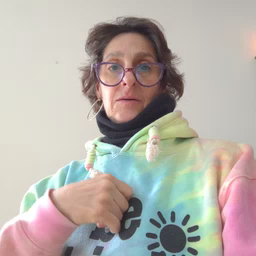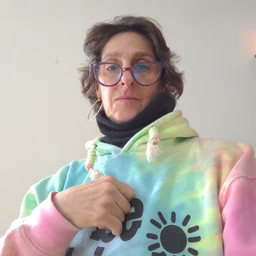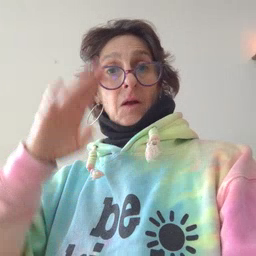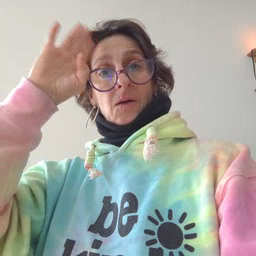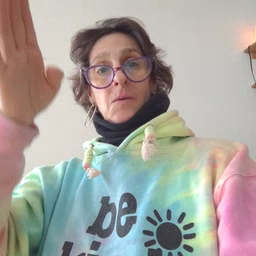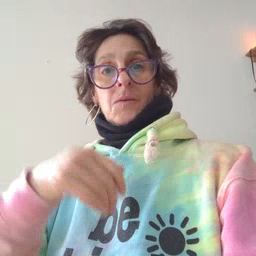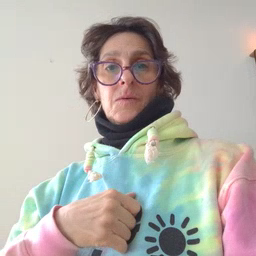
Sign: hello